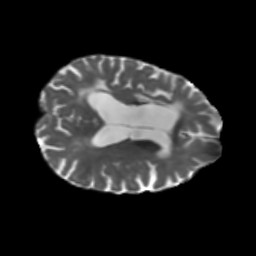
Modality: T2w
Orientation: axial
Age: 63
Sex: female
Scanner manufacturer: siemens
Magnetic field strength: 3 T
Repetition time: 5.47 s
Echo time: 0.0854 s